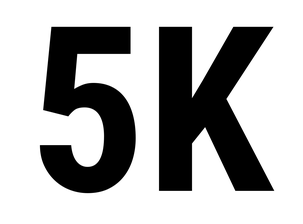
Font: Roboto_Condensed_Bold